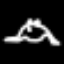
Label: frog